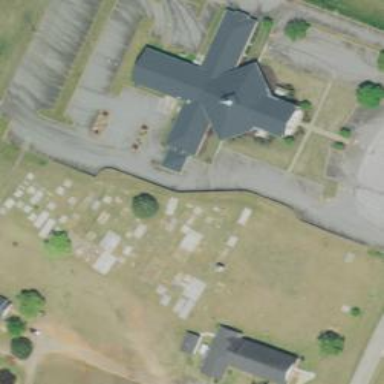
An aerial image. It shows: Grave yard.